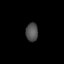
Tissue: lung
Cell type: Myeloid cells
Senescence score: 0.55
Nuclear area (px): 222
Mean DAPI intensity: 80.279